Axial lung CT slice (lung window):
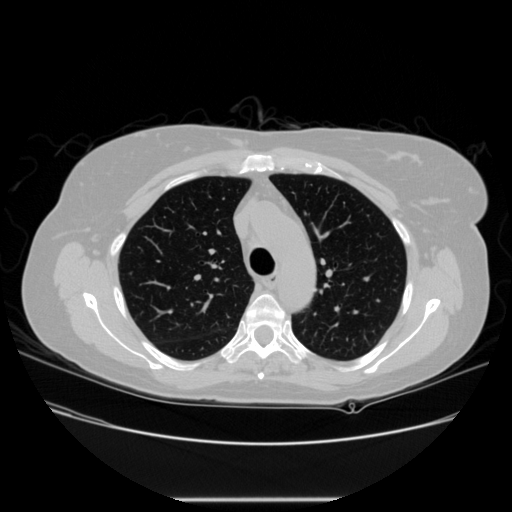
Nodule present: no